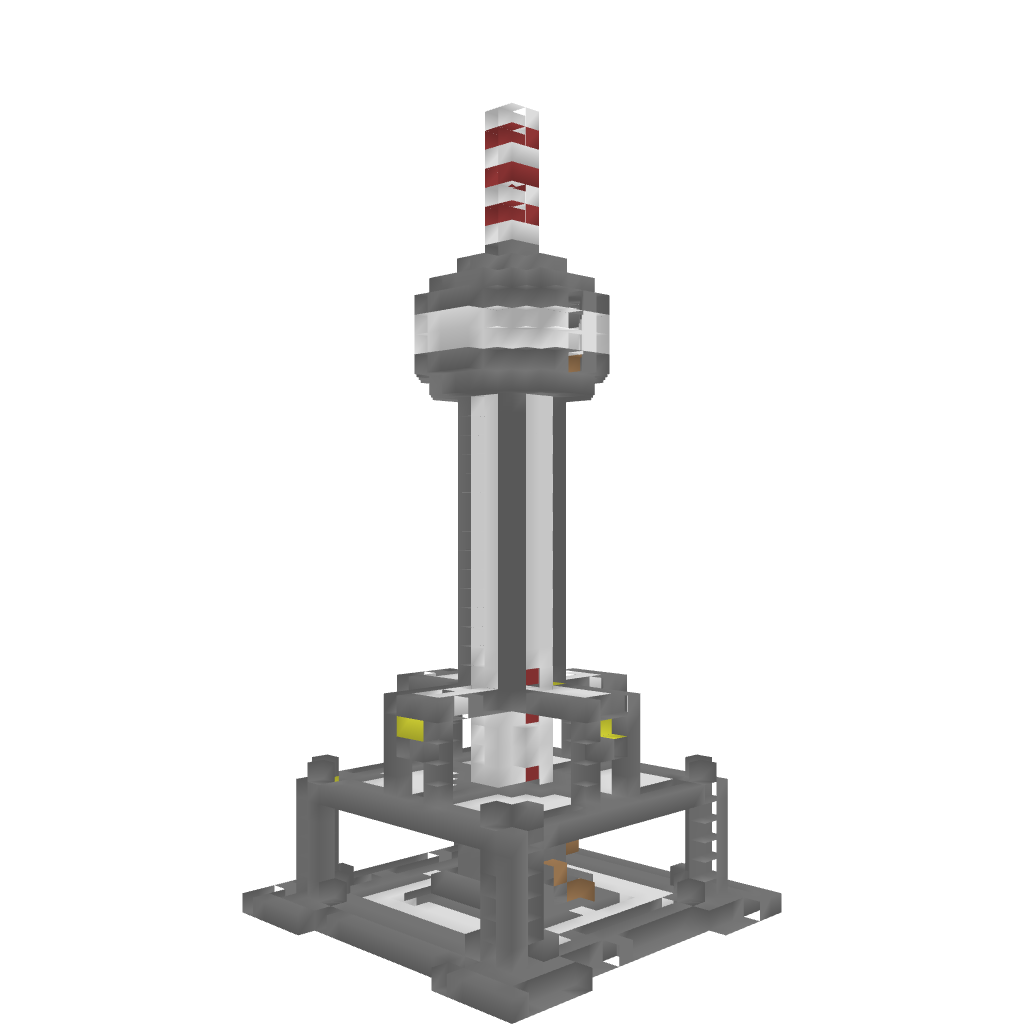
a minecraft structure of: Tower high quality